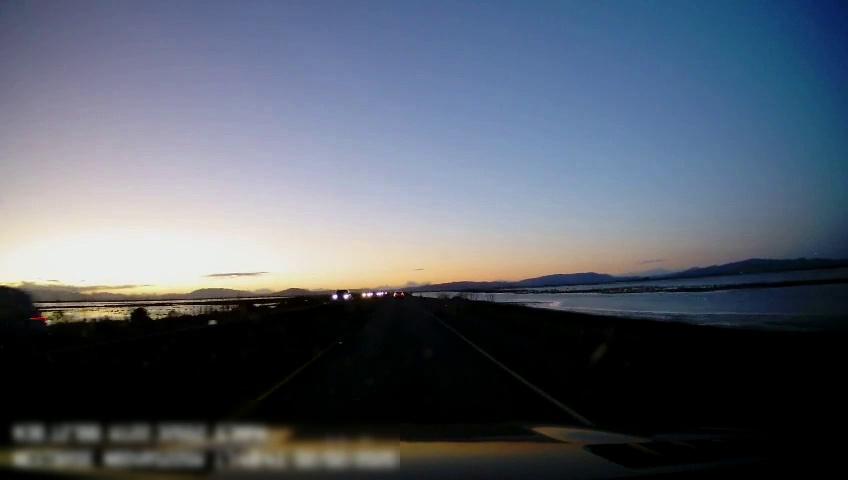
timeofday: Dusk/Dawn/Twilight
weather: Sunny
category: Drivable Space
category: Vehicles | SUV
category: Vehicles | SUV
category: Vehicles | Car
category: Vehicles | Car
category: Lanes | Current Lane
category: Lanes | Current Lane